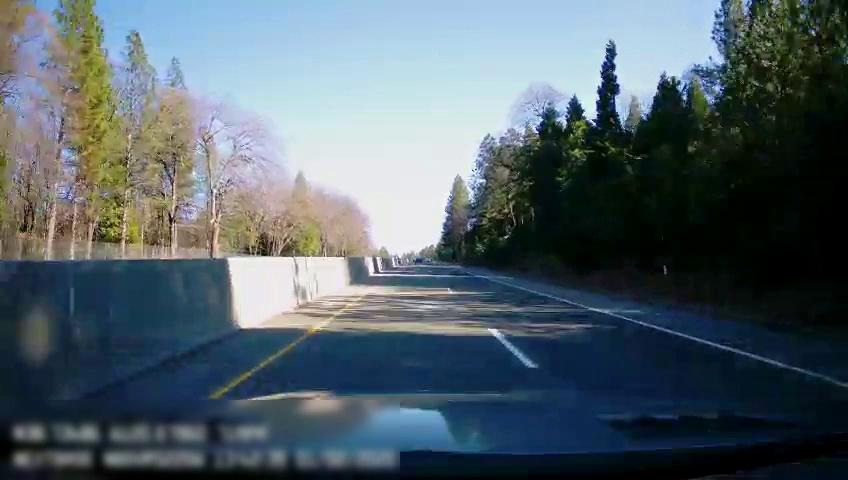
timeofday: Day
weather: Sunny
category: Drivable Space
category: Lanes | Alternate Lane
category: Lanes | Current Lane
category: Lanes | Alternate Lane